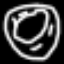
Label: donut